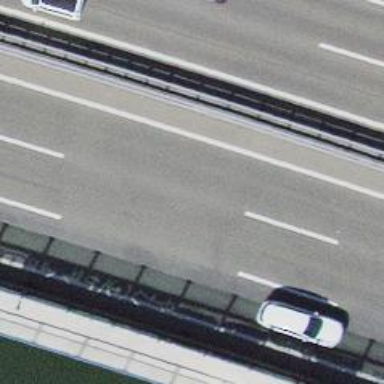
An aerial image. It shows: Motorway bridge.